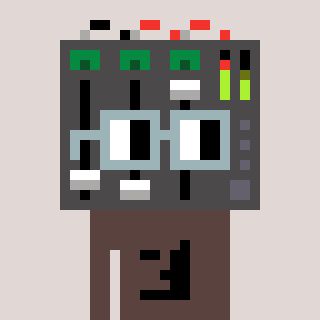
a pixel art character with square dark gray glasses, a mixer-shaped head and a darkbrown-colored body on a warm background